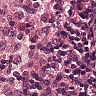
Metastatic tissue present: no